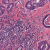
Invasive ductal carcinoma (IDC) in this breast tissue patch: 1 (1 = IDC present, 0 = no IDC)